Brain MRI, t1w sequence, axial 2D slice.
Patient: age 28, sex F, weight 95 kg, height 1.95 m
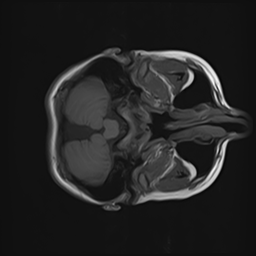